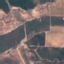
Land use / land cover: PermanentCrop